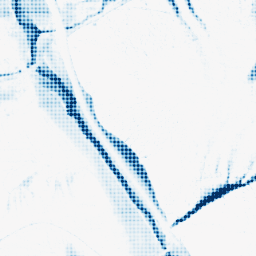
Category: morphological
Decomposition family: morphological_ellipse
Decomposition parameters: operation: closing
width: 10
height: 50
Upsampling method: sinc_blackman
Upsampling parameters: scale: 8
kernel_size: 8
Upsampling scale: 8